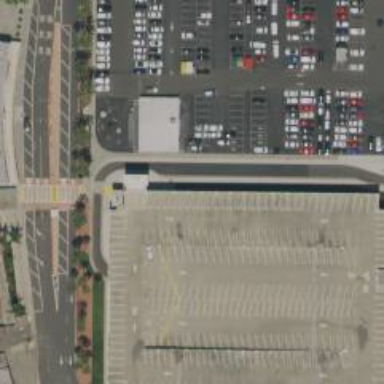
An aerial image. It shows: Car rental facility.